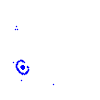
Particle: pion